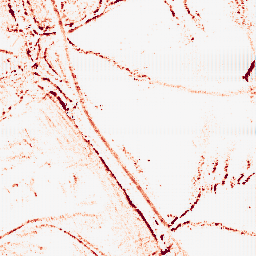
Category: morphological
Decomposition family: morphological_ellipse
Decomposition parameters: operation: opening
width: 5
height: 5
Upsampling method: fft_zeropad
Upsampling parameters: scale: 2
Upsampling scale: 2